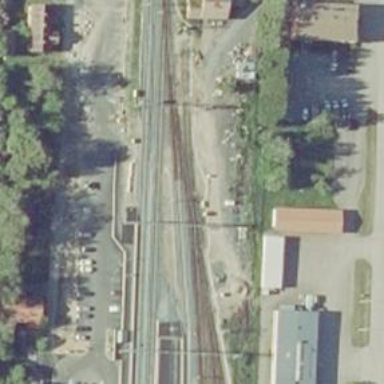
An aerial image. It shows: Railway signal.